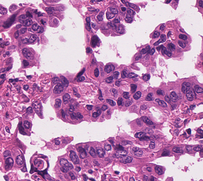
Tumor epithelial tissue: yes
Tumor-associated stroma tissue: no
Normal tissue: no